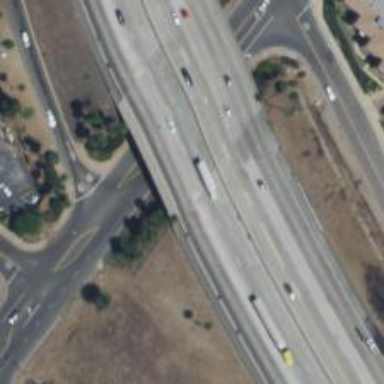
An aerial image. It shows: Bridge over motorway.